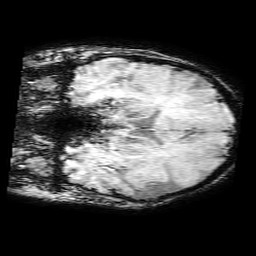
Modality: SWI
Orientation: coronal
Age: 51
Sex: female
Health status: ill
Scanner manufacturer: philips
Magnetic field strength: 3 T
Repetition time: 0.031 s